Field crop: maize
Growth stage: 2
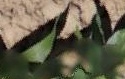
Species: maize